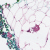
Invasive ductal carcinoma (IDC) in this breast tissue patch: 0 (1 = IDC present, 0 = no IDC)